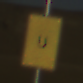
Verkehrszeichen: AnkuendigungOderFortsetzungUmleitungOhnePfeilsymbol
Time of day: SunriseSunset
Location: Outdoor (Nature)
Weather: Clear
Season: NotSpecified
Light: Natural